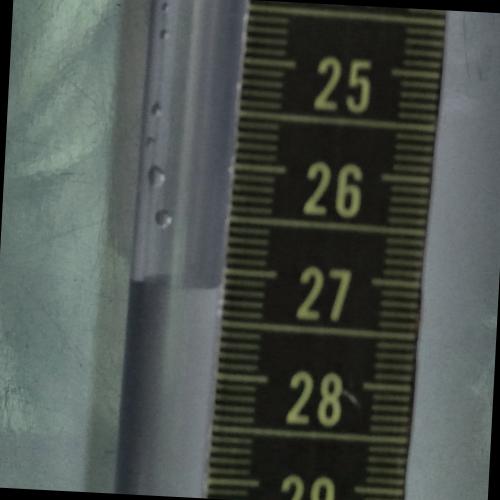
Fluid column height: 27.2 cm